Question: I am updating the help documentation for our software, but when I compile on my machine using HTML Help Workshop, none of the pictures show. The pictures show just fine in Visual Studio, but when I compile the help file it shows as either an "Image Missing" icon (a Polaroid photo with a cross in it) or just the file name.

If anyone could point me in the right direction that'd be much appreciated.
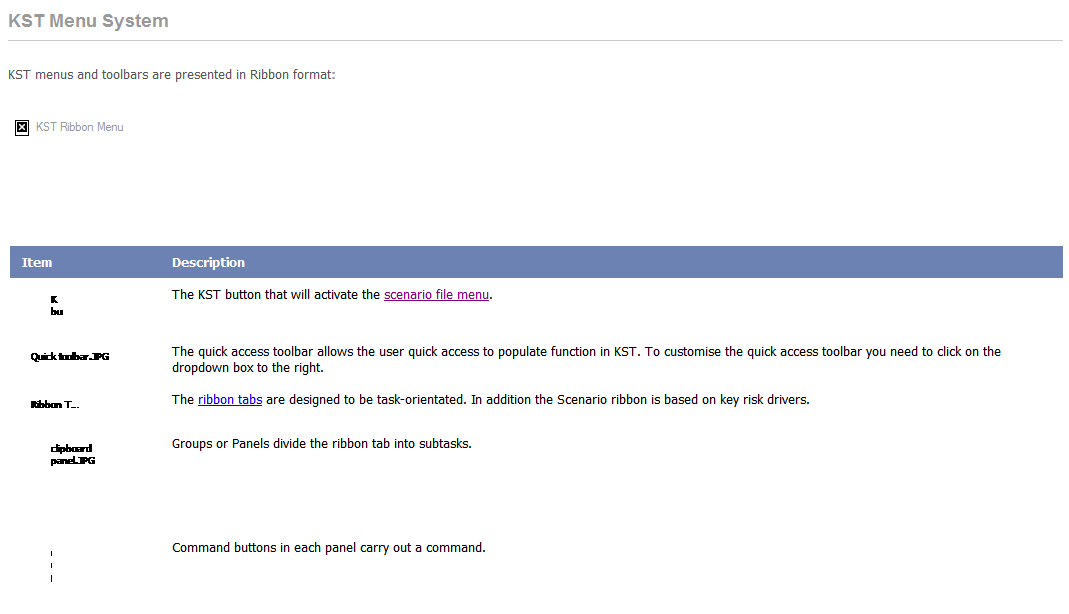
Answer: I managed to fix my problem, thank you very much for your help.
In the folder that holds the images for each page, for example index_files, I noticed there was a file named "filelist.xml".
The contents of this file look something like this:
'''
<xml xmlns:o="urn:schemas-microsoft-com:office:office">
<o:MainFile HRef="../index.htm"/>
<o:File HRef="themedata.thmx"/>
<o:File HRef="colorschememapping.xml"/>
<o:File HRef="image001.png"/>
</xml>
'''
By adding extra references for image002, 003 and so on, it fixed the whole CHM.